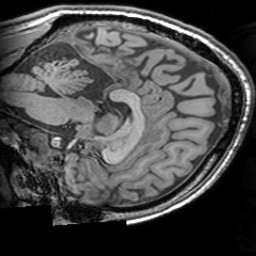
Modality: T1w
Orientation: sagittal
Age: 30
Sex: male
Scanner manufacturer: siemens
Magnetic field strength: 3 T
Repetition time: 1.63 s
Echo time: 0.00311 s